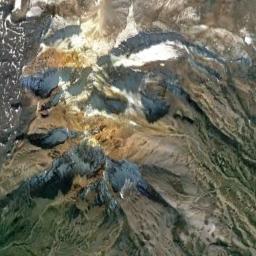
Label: snowberg